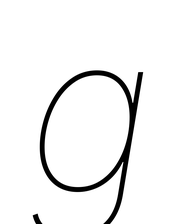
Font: Inter-Italic_Thin_Italic